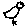
Label: bird